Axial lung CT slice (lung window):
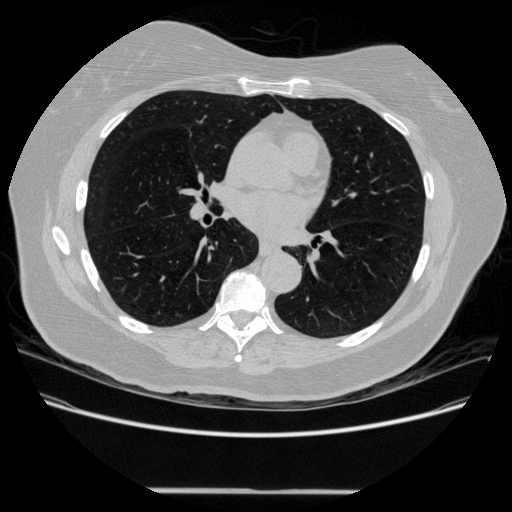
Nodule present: no